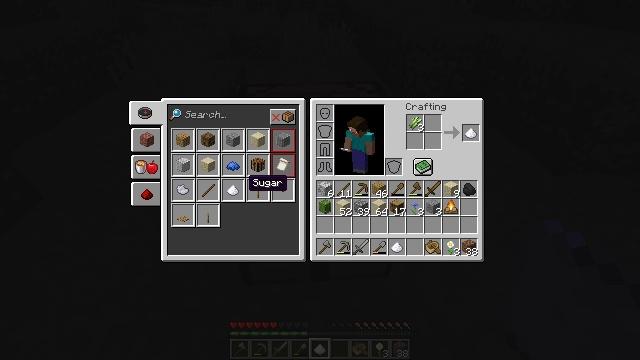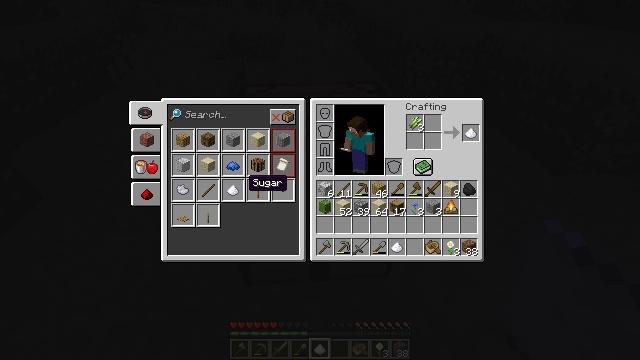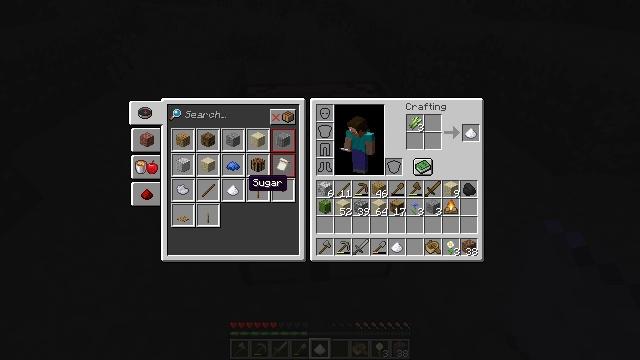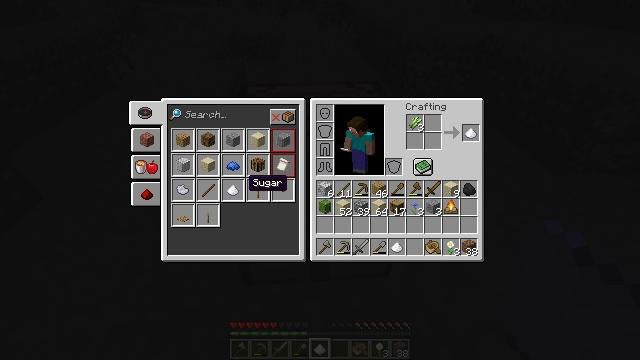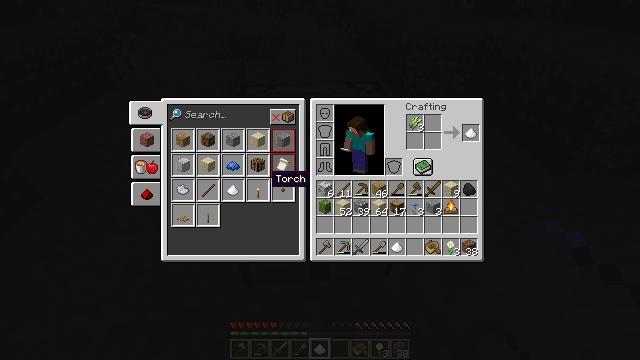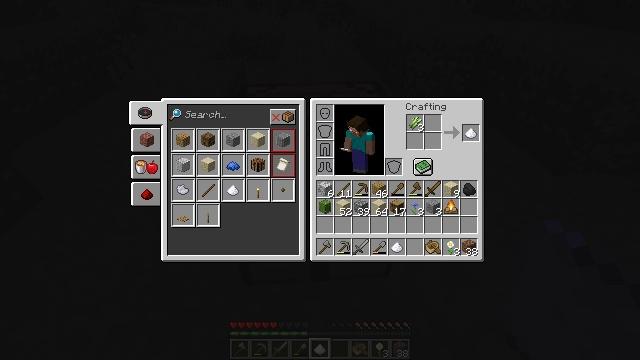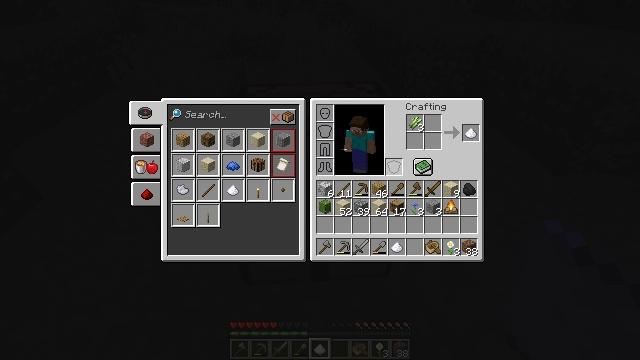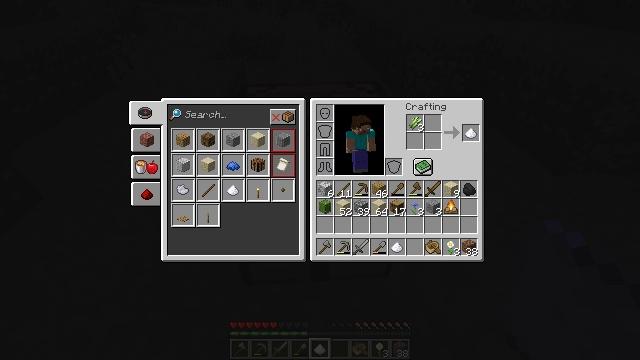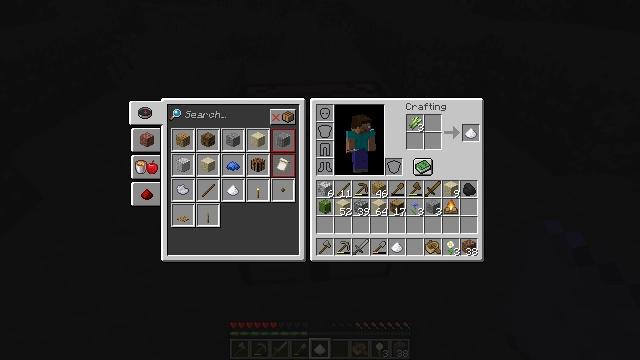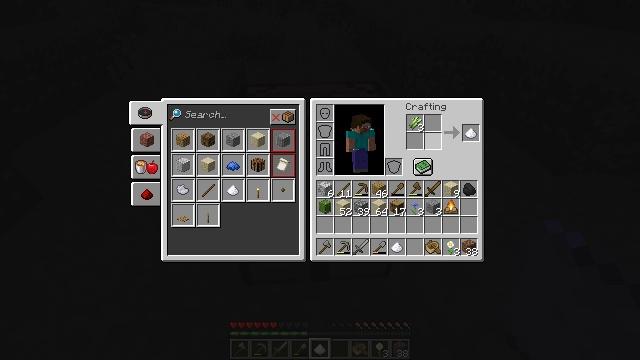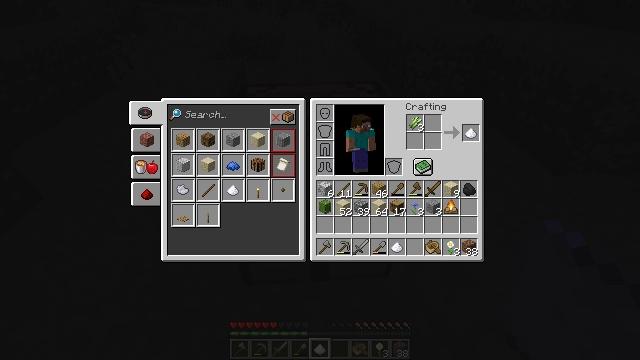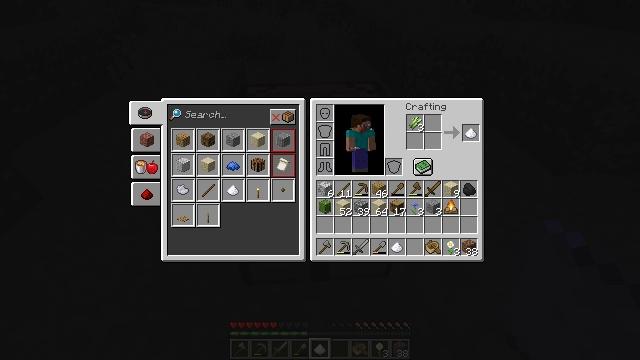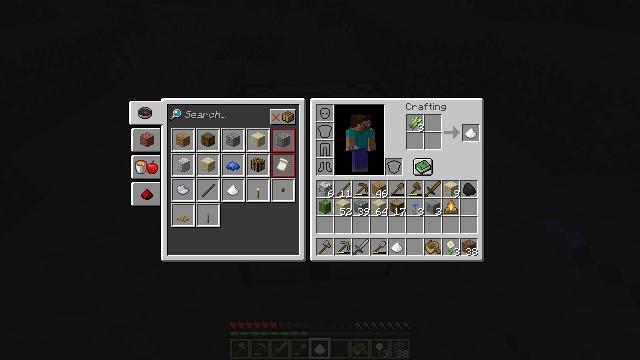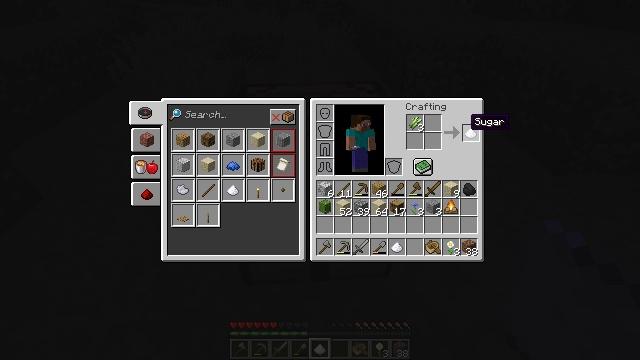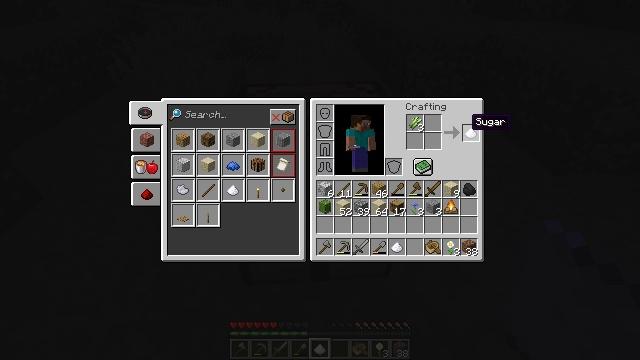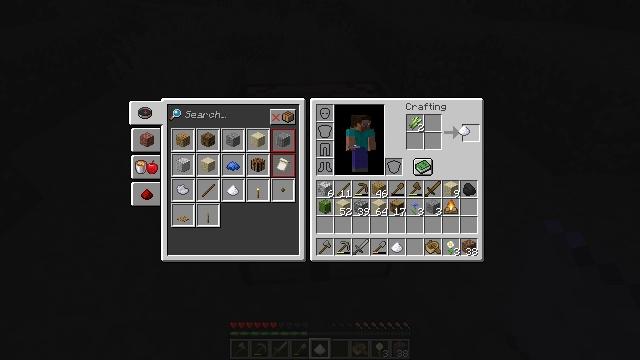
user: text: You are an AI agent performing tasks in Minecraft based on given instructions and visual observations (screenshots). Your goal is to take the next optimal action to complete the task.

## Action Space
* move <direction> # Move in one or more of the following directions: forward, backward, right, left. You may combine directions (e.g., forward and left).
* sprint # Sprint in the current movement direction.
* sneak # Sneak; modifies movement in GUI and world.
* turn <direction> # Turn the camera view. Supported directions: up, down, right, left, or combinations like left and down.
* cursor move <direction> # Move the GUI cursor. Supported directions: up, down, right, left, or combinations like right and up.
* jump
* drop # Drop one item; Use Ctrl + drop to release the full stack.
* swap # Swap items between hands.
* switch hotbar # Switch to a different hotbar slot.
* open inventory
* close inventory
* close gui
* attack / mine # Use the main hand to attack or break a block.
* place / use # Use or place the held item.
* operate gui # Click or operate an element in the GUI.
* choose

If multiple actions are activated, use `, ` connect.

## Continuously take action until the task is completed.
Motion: motion action
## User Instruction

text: Make sugar using sugarcane.
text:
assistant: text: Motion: no_op
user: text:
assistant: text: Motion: no_op
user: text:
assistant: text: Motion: no_op
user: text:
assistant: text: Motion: cursor move right
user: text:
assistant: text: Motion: cursor move right and up
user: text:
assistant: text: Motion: cursor move right and up
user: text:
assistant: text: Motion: cursor move right and up
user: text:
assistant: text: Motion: no_op
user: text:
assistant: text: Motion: cursor move right
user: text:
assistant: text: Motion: cursor move right
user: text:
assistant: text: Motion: no_op
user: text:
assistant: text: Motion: cursor move right
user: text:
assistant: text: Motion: no_op
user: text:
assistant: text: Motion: no_op
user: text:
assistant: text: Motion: operate gui
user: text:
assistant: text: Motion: operate gui
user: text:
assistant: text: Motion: operate gui
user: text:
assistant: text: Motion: no_op
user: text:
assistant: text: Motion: no_op
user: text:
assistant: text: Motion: no_op
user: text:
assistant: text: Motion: no_op
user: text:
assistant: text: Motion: no_op
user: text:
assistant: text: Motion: operate gui
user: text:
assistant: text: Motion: operate gui
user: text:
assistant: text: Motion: operate gui
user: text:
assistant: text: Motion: no_op
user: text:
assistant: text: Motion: no_op
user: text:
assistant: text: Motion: no_op
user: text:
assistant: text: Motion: no_op
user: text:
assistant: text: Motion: no_op